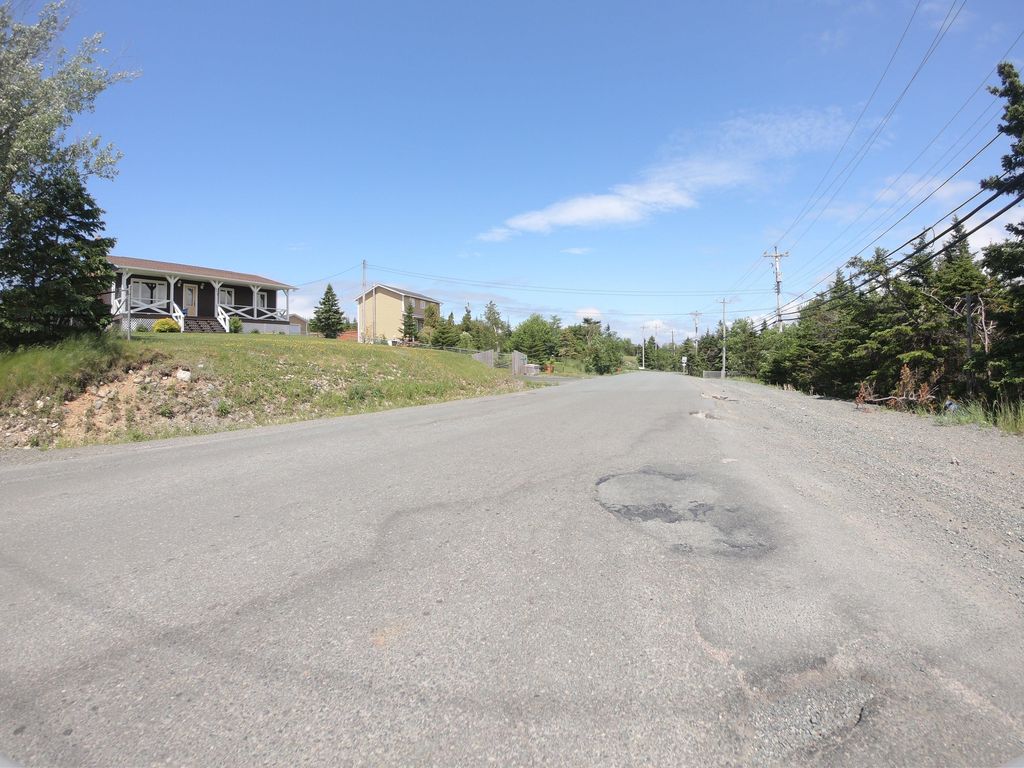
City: st_johns